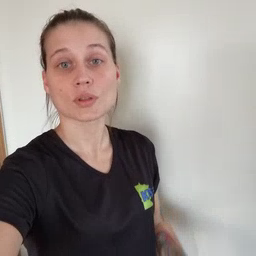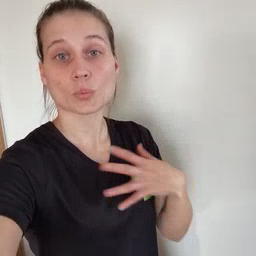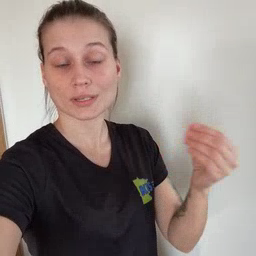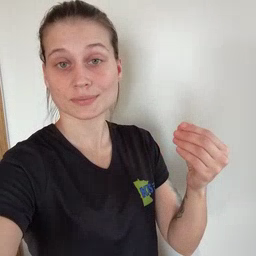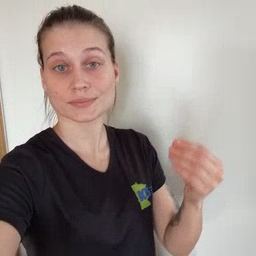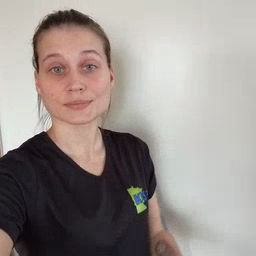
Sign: white